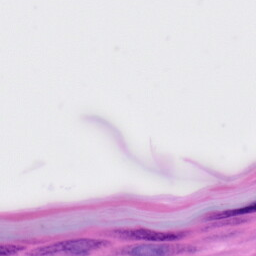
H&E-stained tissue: Skin